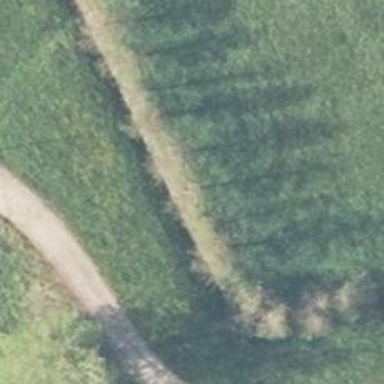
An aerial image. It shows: Row of deciduous broadleaved trees.